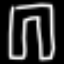
Label: pants